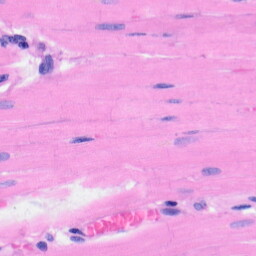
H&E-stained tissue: Heart